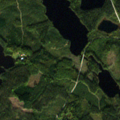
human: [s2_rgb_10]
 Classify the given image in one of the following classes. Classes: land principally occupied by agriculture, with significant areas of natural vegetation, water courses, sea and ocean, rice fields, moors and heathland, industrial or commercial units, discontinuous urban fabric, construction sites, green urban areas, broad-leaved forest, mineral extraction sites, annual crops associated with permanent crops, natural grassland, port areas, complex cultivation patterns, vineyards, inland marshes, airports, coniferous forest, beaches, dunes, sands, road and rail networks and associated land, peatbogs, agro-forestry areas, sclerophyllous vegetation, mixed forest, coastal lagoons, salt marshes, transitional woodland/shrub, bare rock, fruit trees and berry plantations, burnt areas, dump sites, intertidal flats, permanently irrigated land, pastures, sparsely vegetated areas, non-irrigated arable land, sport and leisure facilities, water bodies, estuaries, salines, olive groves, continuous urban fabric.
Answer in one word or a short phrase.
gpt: coniferous forest, water bodies